Question: I am ASP.NET MVC developer. I am new to Knockout js, currently I am using KO js in my application. Dropdownlist select change (.subcribe) is not working properly. Please find my code below:
My task is: There are three dropdownlists, I have to bind data to the next dropdownlist on change event of first dropdown list.

script:
'''
var array_BankNames = JSON.parse(@Html.Raw(ViewBag.Banks));
var Bank = function () {
var self = this;
self.BankName = ko.observableArray(array_BankNames);
self.SelectedBank = ko.observable();
self.BankLocation = ko.observableArray();
self.SelectedLocation = ko.observable();
self.BankBranch = ko.observableArray();
self.SelectedBranch = ko.observable();
self.SelectedBank.subscribe = function () {
alert("Hi");
$.ajax({
url: '@Url.Action("GetBankLocations_Data")',
data: { Bankname: selectedValue },
type: 'GET',
success: function (data) {
self.BankLocation(data);
}
});
}.bind(self);
};
var BanksModel = function () {
var self = this;
self.Banks = ko.observableArray([new Bank()]);
self.addBank = function () {
self.Banks.push(new Bank());
};
self.removeBank = function (Bank) {
self.Banks.remove(Bank);
};
};
ko.applyBindings(new BanksModel());
'''
Html:
'''
<div class="col-sm-9 col-md-8 controls">
<select data-bind="
options: BankName,
optionsValue: 'ID',
optionsText: 'Name',
value: SelectedBank">
</select>
</div>
</div>
</div>
<div class="col-md-6">
<div class="form-group">
@Html.LabelFor(model => model.BankLocation, new { @class = "col-sm-3 col-md-4 control-label" })
<div class="col-sm-9 col-md-8 controls">
<select data-bind="options: BankLocation,
optionsValue: 'ID', optionsText: 'Name', value: $root.SelectedLocation">
</select>
</div>
</div>
</div>
</div>
<div class="col-md-12">
<div class="col-md-6">
<div class="form-group">
@Html.LabelFor(model => model.BankBranch, new { @class = "col-sm-3 col-md-4 control-label" })
<div class="col-sm-9 col-md-8 controls">
<select data-bind="options: BankBranch,
optionsValue: 'ID', optionsText: 'Name', value: SelectedBranch">
</select>
</div>
</div>
</div>
'''
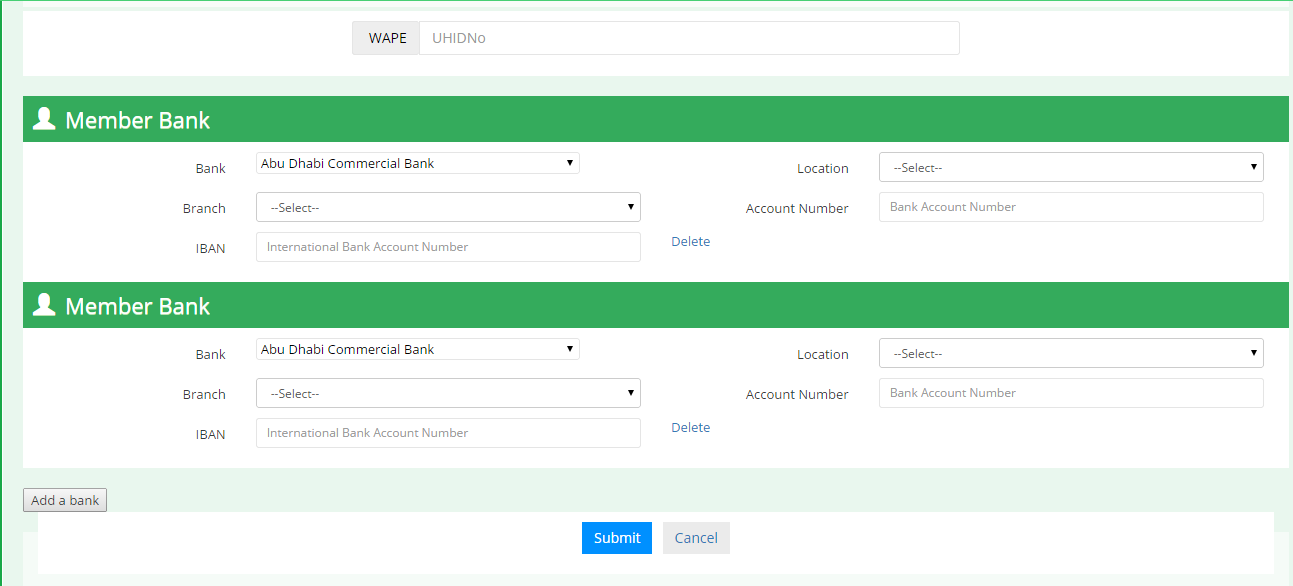
Answer: I got the answer for my question:
'''
self.LoadLocations = ko.computed(function () {
var tempreview = self.SelectedBank();
return tempreview;
}),
self.LoadLocations.subscribe(function (newValue) {
$.ajax({
url: '@Url.Action("GetBankLocations_Data")',
data: { Bankname: newValue },
type: 'GET',
success: function (data) {
self.BankLocation(data);
}
});
});
'''
This is the script for cascading drop down lists in my project.